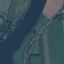
Land use / land cover class: River